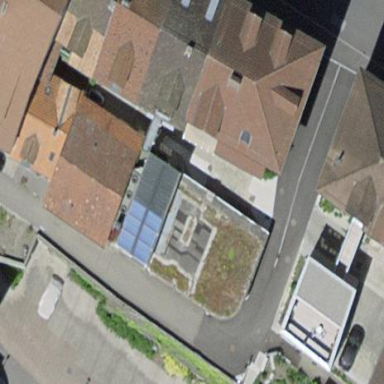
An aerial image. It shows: Flat-roofed building.